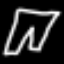
Label: pants